This plot shows a bearing's acceleration signal over time (raw waveform). Diagnose the bearing from this image, choosing from: normal, inner_race, outer_race, ball.
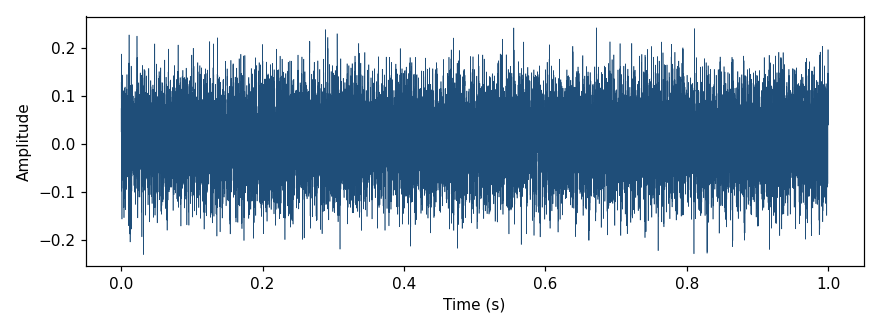
Answer: normal